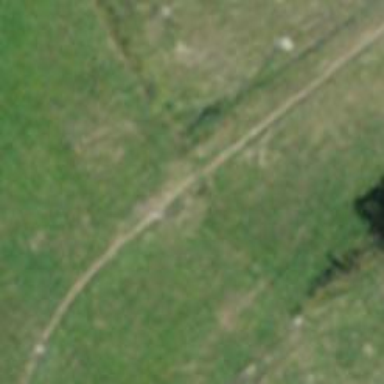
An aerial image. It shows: Path on the ground.